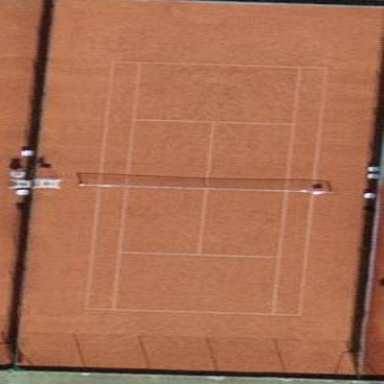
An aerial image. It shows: Tennis court on pitch designated for leisure land.